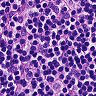
Metastatic tissue present: no